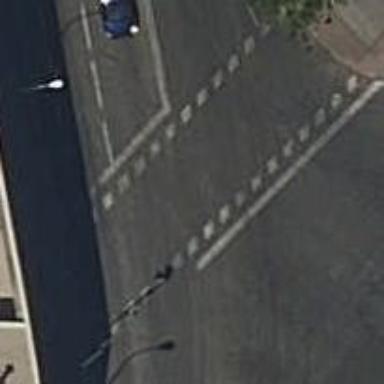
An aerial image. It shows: Road crossing with traffic signals.